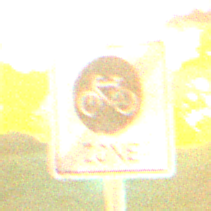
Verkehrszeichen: EndeFahrradzone
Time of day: Night
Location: Outdoor (Suburban)
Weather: Clear
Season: NotSpecified
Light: Artificial